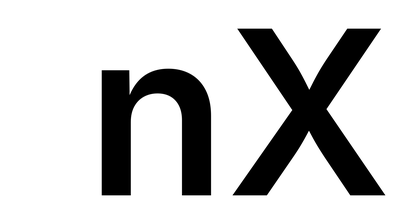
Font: Inter_SemiBold